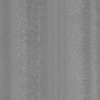
Label: not_dusty